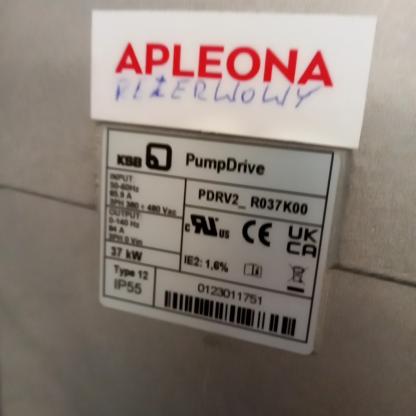
Klasa: tabliczka-znamionowa